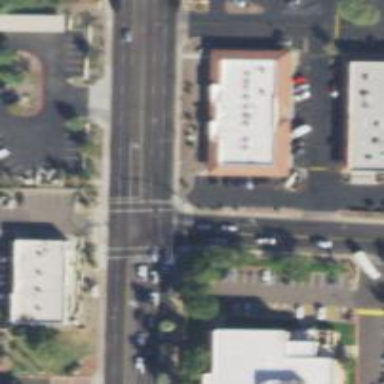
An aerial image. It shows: Solid stop line on the road marking.